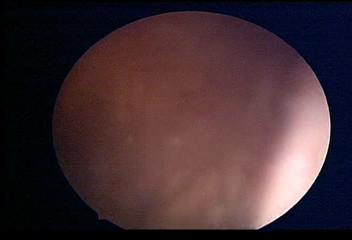
Modality: WLC
Class: Normal mucosa
Bladder cancer association: No